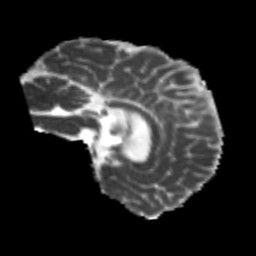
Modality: MD
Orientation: sagittal
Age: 23
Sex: female
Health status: healthy
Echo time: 0.074 s